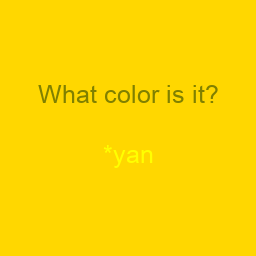
Color: yellow
Color name shown: cyan
Background color: gold
Question text color: olive